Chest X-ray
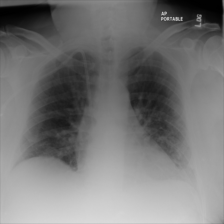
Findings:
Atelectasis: negative
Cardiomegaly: negative
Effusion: negative
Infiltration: negative
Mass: negative
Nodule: negative
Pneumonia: negative
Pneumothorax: negative
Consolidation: negative
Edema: negative
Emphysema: negative
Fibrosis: negative
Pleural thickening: negative
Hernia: negative